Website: ulta-beauty
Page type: customer-info-address
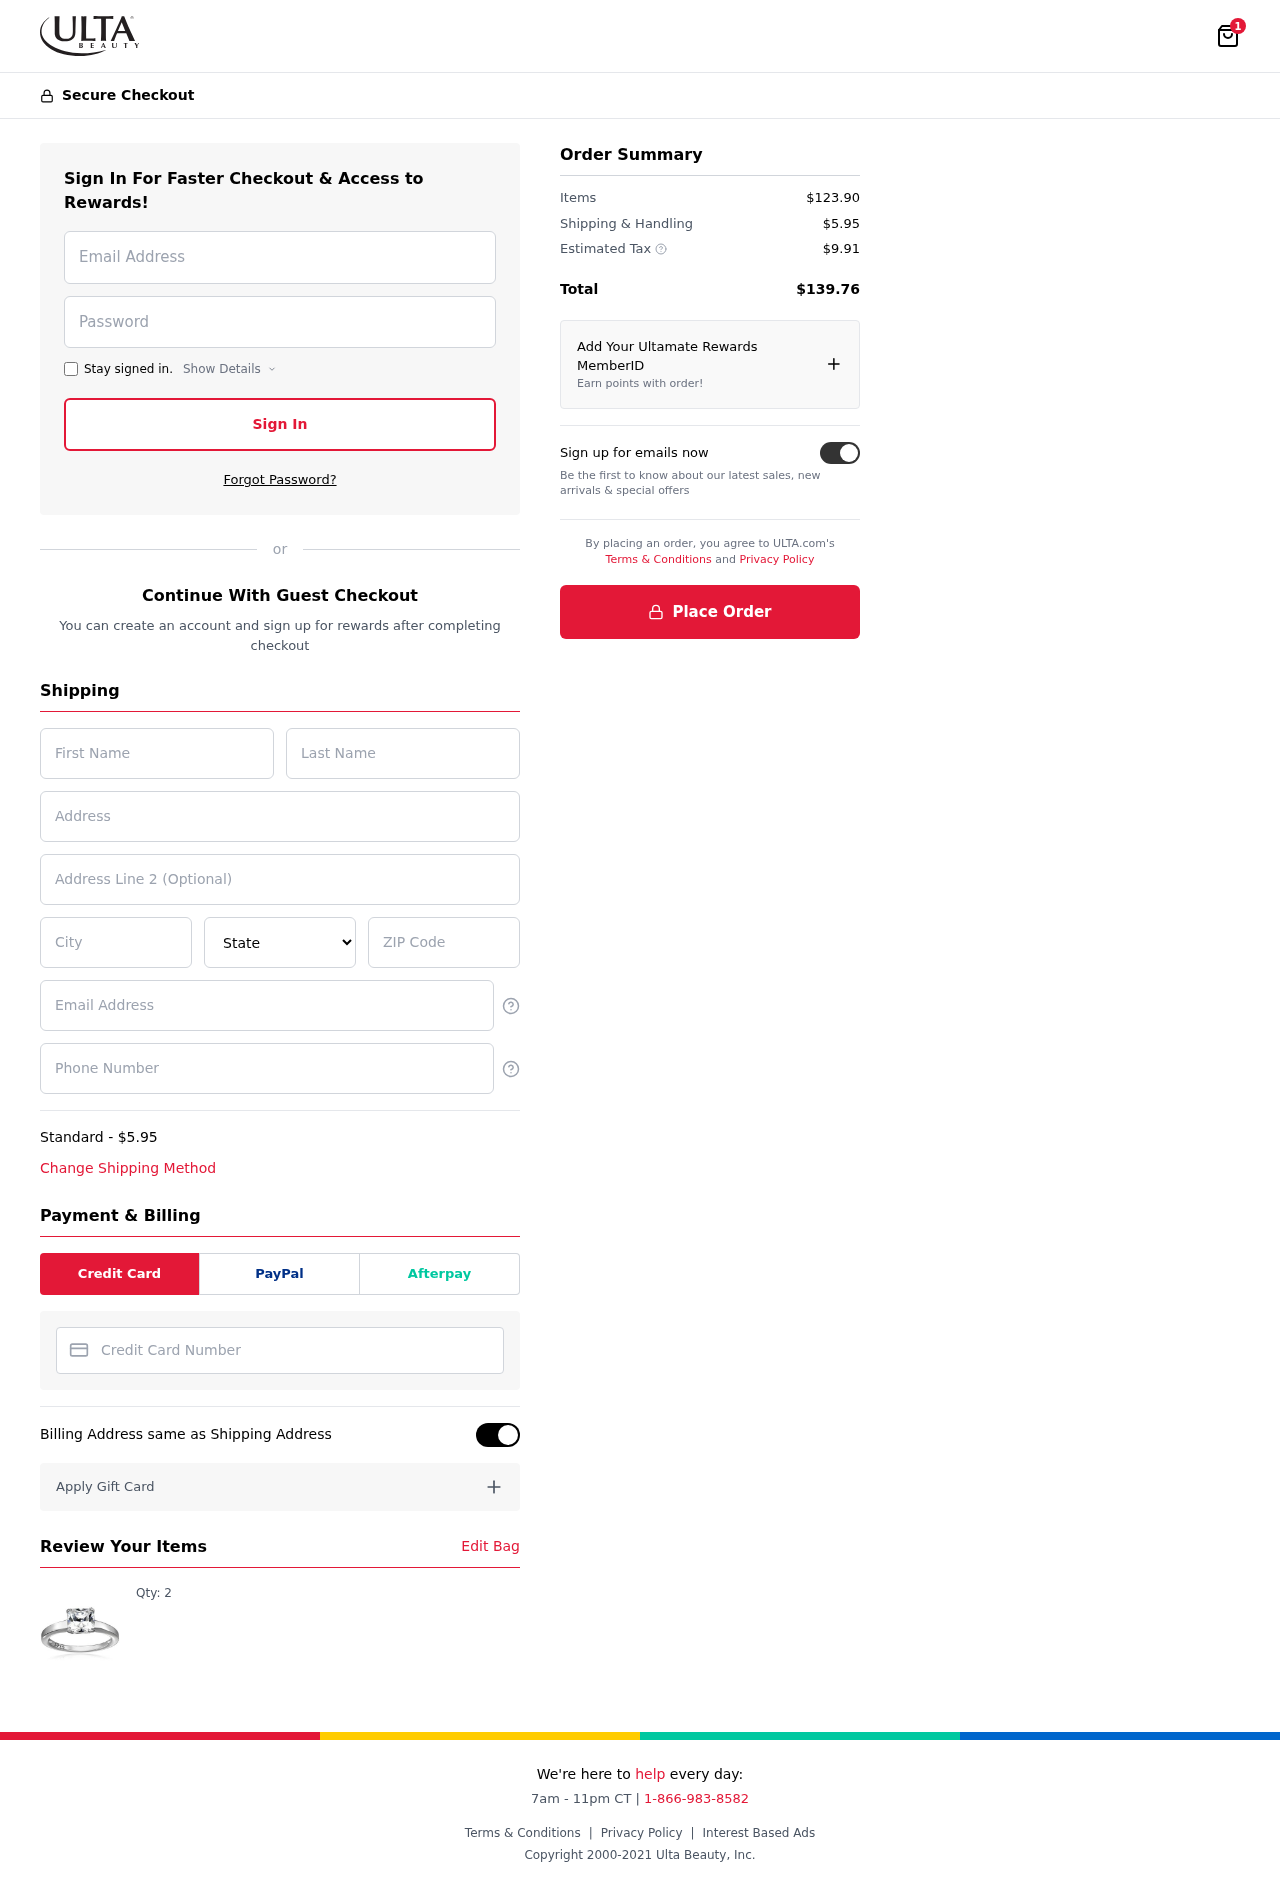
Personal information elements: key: PII_CARD_NUMBER
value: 2283 6262 2331 5728
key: PII_CITY
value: Walkerland
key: PII_EMAIL
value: adriana_wheeler@yahoo.com
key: PII_FIRSTNAME
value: Adriana
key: PII_LASTNAME
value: Wheeler
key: PII_PHONE
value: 5384971424
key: PII_POSTCODE
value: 14299
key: PII_STATE
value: Nebraska
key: PII_STREET
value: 4978 Myers Divide Apt. 356
Product elements: key: PRODUCT1_QUANTITY
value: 2
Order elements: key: ORDER_NUM_ITEMS
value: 1
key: ORDER_SHIPPING_COST
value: $5.95
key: ORDER_ITEMS_TOTAL
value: $123.90
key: ORDER_SHIPPING_COST2
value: $5.95
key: ORDER_TAX
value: $9.91
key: ORDER_TOTAL
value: $139.76